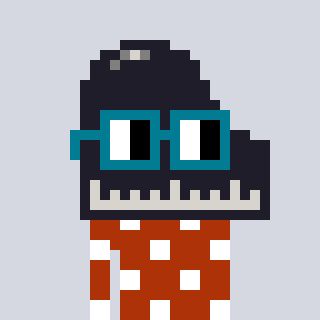
a pixel art character with square dark green glasses, a piano-shaped head and a hotbrown-colored body on a cool background